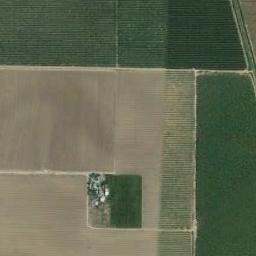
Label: rectangular_farmland